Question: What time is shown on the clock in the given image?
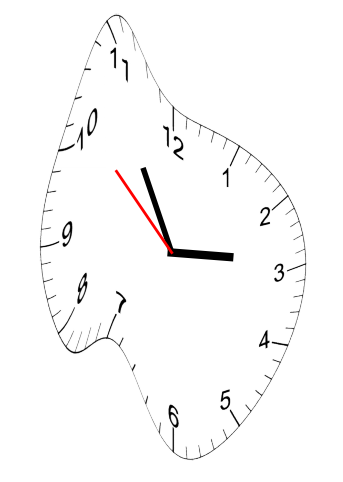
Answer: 02:54:52